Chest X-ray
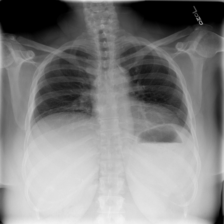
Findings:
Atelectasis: negative
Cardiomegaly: negative
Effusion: negative
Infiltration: negative
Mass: negative
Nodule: negative
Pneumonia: negative
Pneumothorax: negative
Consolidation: negative
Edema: negative
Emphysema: negative
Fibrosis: negative
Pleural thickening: negative
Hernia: negative